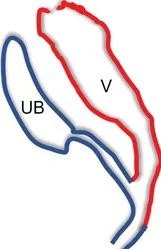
Diagram illustrating posterior sinuplasty. (
C
) The posterior vaginal wall (red line) is displaced downwards to close the posterior defect in the common channel.
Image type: radiology (ct)